【题型】解答题　【知识点】平面几何　【难度】medium
为改善居民的生活环境，政府拟将一公园进行改造扩建，已知原公园是直径为 2 千米的半圆形，出入口在圆心 \(O\) 处，\(A\) 为居民小区，\(OA\) 的距离为 2 千米，按照设计要求，以居民小区 \(A\) 和圆弧上点 \(B\) 为线段向半圆外作等腰直角三角形 \(ABC\)（\(C\) 为直角顶点），使改造后的公园成四边形 \(OACB\)，如图所示。

(1) 若 \(OB \perp OA\) 时，\(C\) 与出入口 \(O\) 的距离为多少千米？

(2) \(B\) 设计在什么位置时，公园 \(OACB\) 的面积最大？并求出公园 \(OACB\) 的面积最大值。
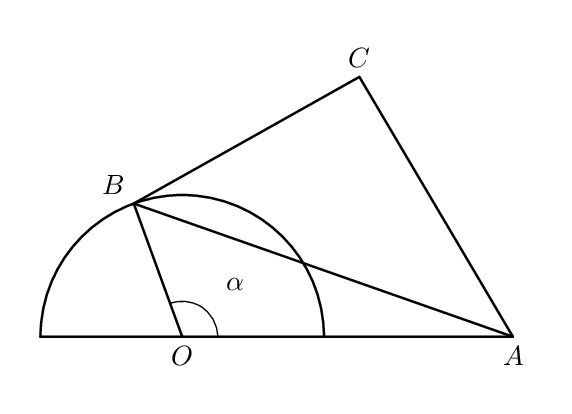
【解答】
\textbf{【答案】}
(1) $\dfrac{3\sqrt{2}}{2}$ 千米\\
(2) 当 $\angle AOB = \dfrac{3\pi}{4}$ 时，$(S_{AOBC})_{\max} = \sqrt{2} + \dfrac{5}{4}$。

\vspace{0.5em}

\textbf{【分析】}
(1) 根据题意得到 $AC = BC = \dfrac{\sqrt{10}}{2}$，$\sin\angle OBA = \dfrac{2\sqrt{5}}{5}$，$\cos\angle OBA = \dfrac{\sqrt{5}}{5}$，利用两角差的余弦得到
\[
\cos\angle OBC = \cos\left(\angle OBA + \dfrac{\pi}{4}\right) = -\dfrac{\sqrt{10}}{10},
\]
再利用余弦定理求解即可。

(2) 首先根据面积公式得到 $S_{\triangle OAB} = \sin\alpha$，$S_{\triangle ABC} = \dfrac{5}{4} - \cos\alpha$，从而得到
\[
S_{AOBC} = \sqrt{2}\sin\left(\alpha - \dfrac{\pi}{4}\right) + \dfrac{5}{4},
\]
再利用三角函数的性质求解即可。

\vspace{0.5em}

\textbf{【详解】}
(1) 连接 $OC$，如图所示：

因为 $OB \perp OA$，$OB = 1$，$OA = 2$，则 $AB = \sqrt{2^2 + 1^2} = \sqrt{5}$。
又因为 $\triangle ABC$ 为等腰直角三角形，$\angle C$ 为直角，所以 $AC = BC = \dfrac{\sqrt{10}}{2}$。

所以
\[
\sin\angle OBA = \dfrac{2\sqrt{5}}{5},\quad \cos\angle OBA = \dfrac{\sqrt{5}}{5},
\]
\[
\cos\angle OBC = \cos\left(\angle OBA + \dfrac{\pi}{4}\right) = \dfrac{\sqrt{5}}{5} \times \dfrac{\sqrt{2}}{2} - \dfrac{2\sqrt{5}}{5} \times \dfrac{\sqrt{2}}{2} = -\dfrac{\sqrt{10}}{10}.
\]

由余弦定理：
\[
OC^2 = 1^2 + \left(\dfrac{\sqrt{10}}{2}\right)^2 - 2 \times 1 \times \dfrac{\sqrt{10}}{2} \times \left(-\dfrac{\sqrt{10}}{10}\right) = \dfrac{9}{2},
\]
所以 $OC = \dfrac{3\sqrt{2}}{2}$ 千米。

---

(2)
\[
S_{\triangle OAB} = \dfrac{1}{2} \times 2 \times 1 \times \sin\alpha = \sin\alpha,
\]
\[
AB^2 = 1^2 + 2^2 - 2 \times 1 \times 2 \times \cos\alpha = 5 - 4\cos\alpha = 2AC^2,
\]
所以 $AC^2 = \dfrac{1}{2}(5 - 4\cos\alpha)$，
\[
S_{\triangle ABC} = \dfrac{1}{2} \times AC^2 = \dfrac{5}{4} - \cos\alpha.
\]

所以
\[
S_{AOBC} = \sin\alpha - \cos\alpha + \dfrac{5}{4} = \sqrt{2}\sin\left(\alpha - \dfrac{\pi}{4}\right) + \dfrac{5}{4}.
\]

当 $\alpha - \dfrac{\pi}{4} = \dfrac{\pi}{2}$，即 $\alpha = \dfrac{3\pi}{4}$，$\angle AOB = \dfrac{3\pi}{4}$ 时，
\[
(S_{AOBC})_{\max} = \sqrt{2} + \dfrac{5}{4}.
\]
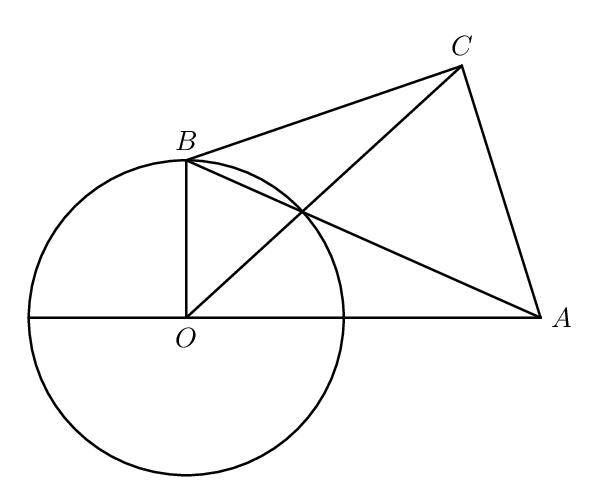